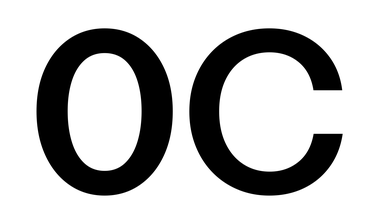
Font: InstrumentSans_SemiBold